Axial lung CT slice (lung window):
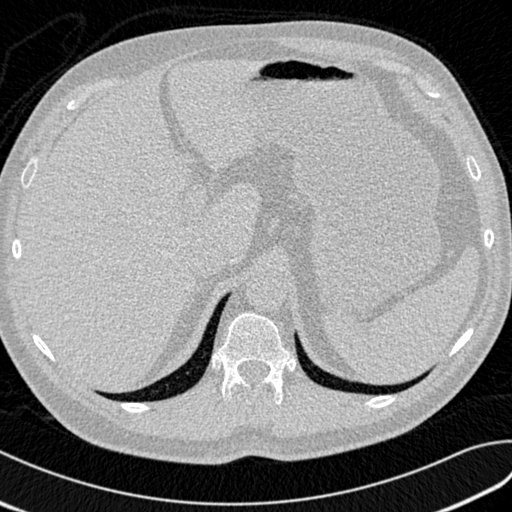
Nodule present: no